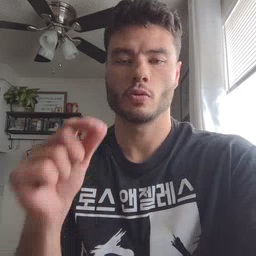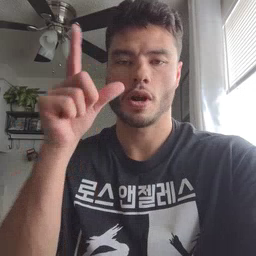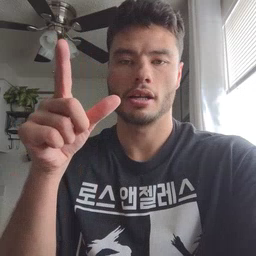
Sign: wake